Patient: sex F, age 68
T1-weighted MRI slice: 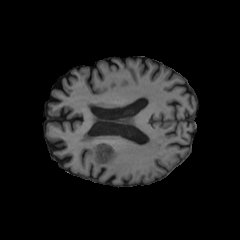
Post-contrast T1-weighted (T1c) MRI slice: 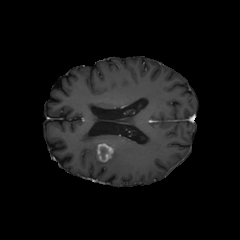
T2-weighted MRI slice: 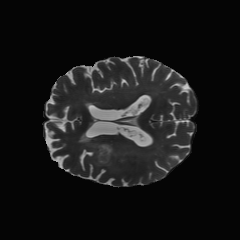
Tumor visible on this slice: yes
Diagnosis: Glioblastoma, IDH-wildtype
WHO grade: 4